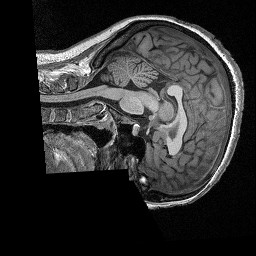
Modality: T1map
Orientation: sagittal